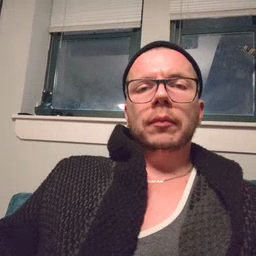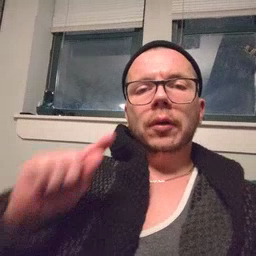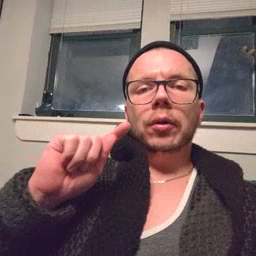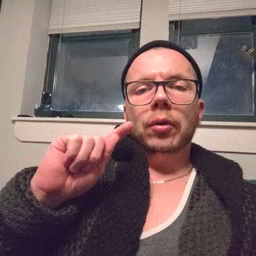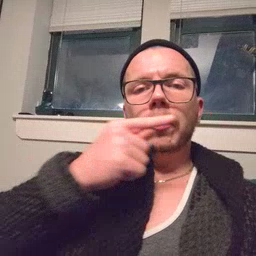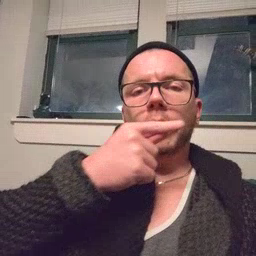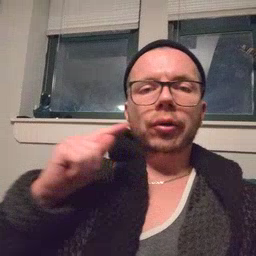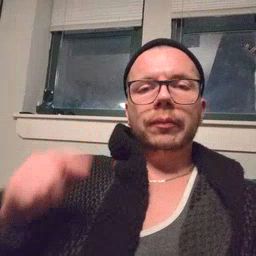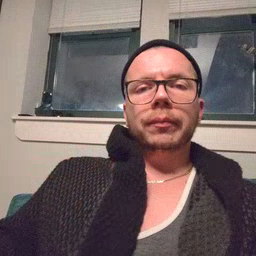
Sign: toothbrush